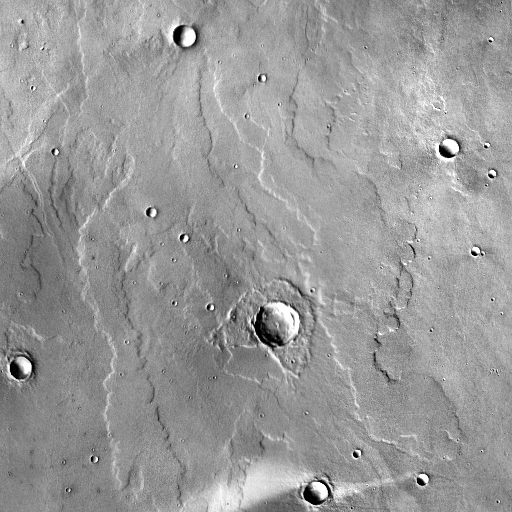
Crater classes present: Background, Other, Layered